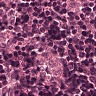
Metastatic tissue present: no